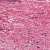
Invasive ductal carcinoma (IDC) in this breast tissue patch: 0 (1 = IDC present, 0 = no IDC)